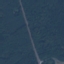
Land use / land cover: Highway